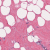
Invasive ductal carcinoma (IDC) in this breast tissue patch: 0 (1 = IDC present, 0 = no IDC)